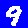
Digit: 9